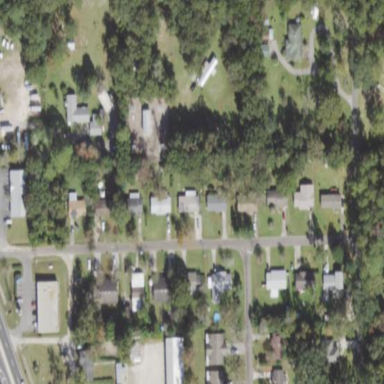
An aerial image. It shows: This residential area consists of single-family homes.